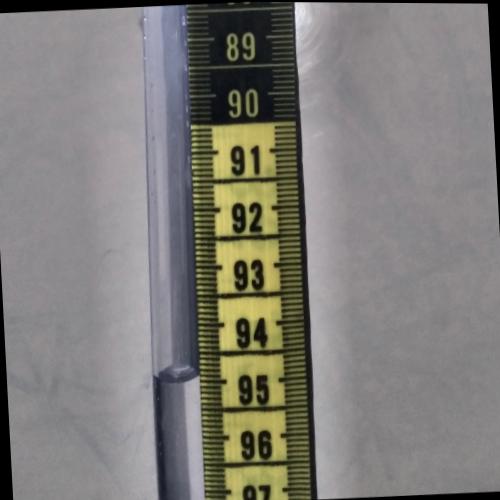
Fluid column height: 94.9 cm